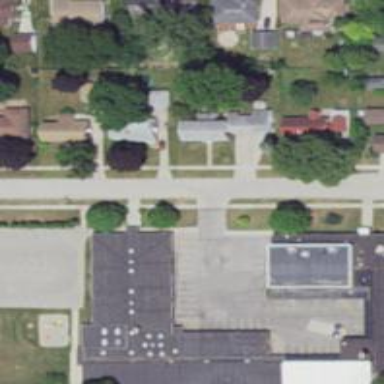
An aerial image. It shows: School.